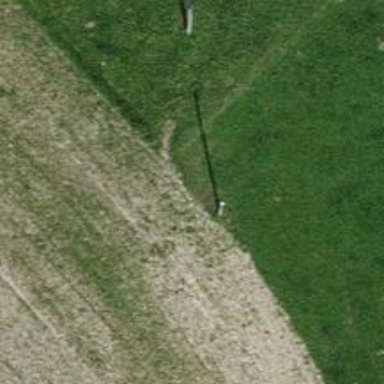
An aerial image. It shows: Minor power line.